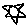
Label: sun